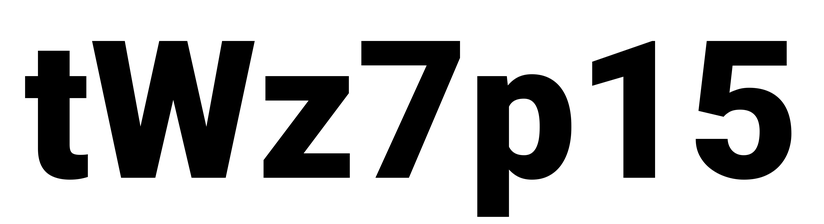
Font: Roboto_Black